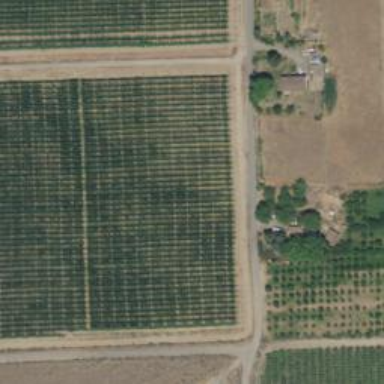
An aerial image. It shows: Orchard.